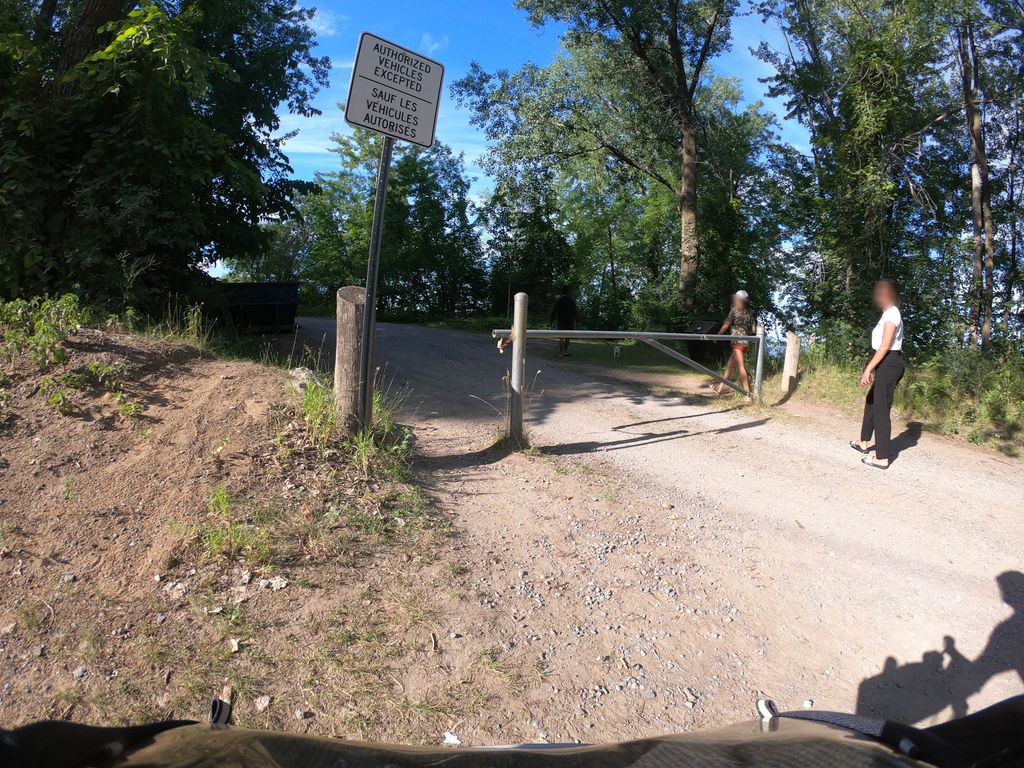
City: ottawa-gatineau